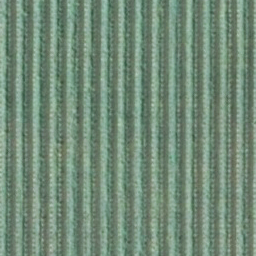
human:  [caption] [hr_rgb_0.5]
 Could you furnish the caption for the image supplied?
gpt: It is a piece of farmland .

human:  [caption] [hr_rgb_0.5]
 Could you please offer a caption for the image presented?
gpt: There is a piece of cropland .

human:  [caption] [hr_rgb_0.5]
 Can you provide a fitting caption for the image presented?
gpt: It is a piece of cropland .

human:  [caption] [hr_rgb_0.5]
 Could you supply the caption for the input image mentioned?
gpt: There is a piece of farmland .

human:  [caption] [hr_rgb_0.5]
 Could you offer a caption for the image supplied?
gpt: Here is a piece of farmland .